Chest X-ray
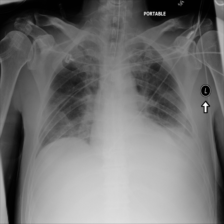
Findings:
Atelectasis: positive
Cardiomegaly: negative
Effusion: negative
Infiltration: positive
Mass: negative
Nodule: negative
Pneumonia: negative
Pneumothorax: negative
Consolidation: negative
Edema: negative
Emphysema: negative
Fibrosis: negative
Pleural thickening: negative
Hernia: negative